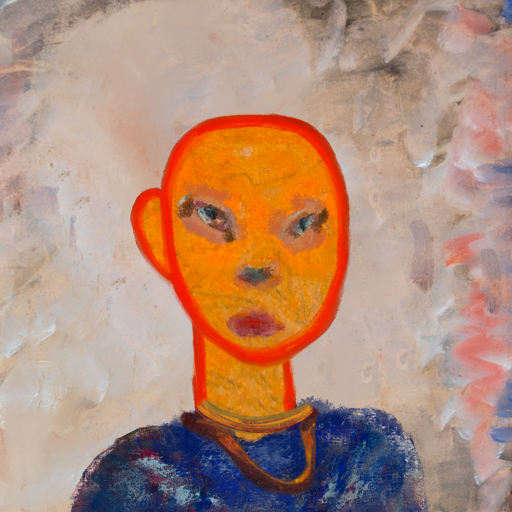
Background: Roy_Bahadur, Head And Neck Front: Sisters, Face Front: Boggyland, Bust: Irani, Hair Front: Blank, Head Accessory: Blank, Second Necklace: Comrade, Necklace: Mother_And_Son_Son, Baby: Blank